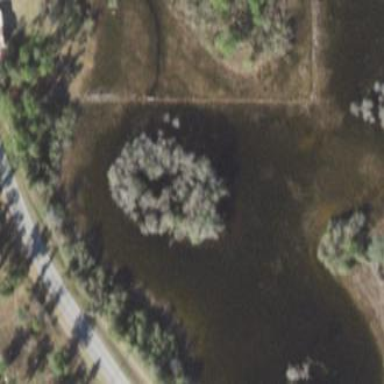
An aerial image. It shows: Swampy wetland area.